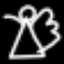
Label: angel